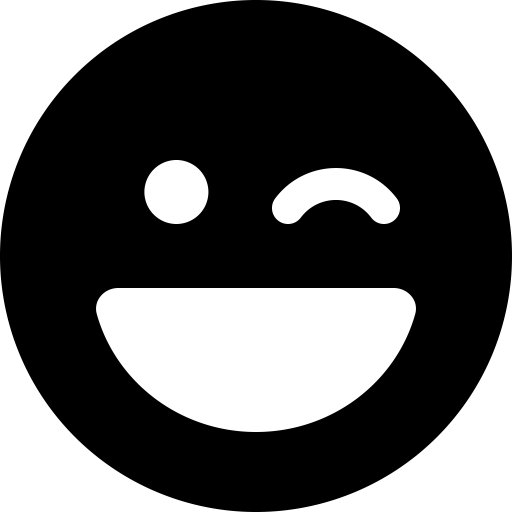
Tags: icon, FontAwesome, fa-icon, solid, face, laugh, wink